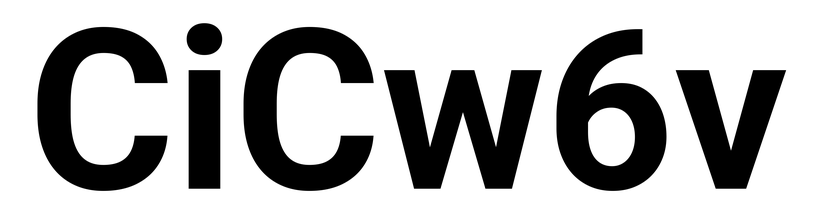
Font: Roboto_Bold